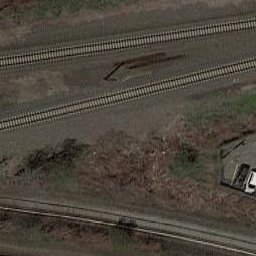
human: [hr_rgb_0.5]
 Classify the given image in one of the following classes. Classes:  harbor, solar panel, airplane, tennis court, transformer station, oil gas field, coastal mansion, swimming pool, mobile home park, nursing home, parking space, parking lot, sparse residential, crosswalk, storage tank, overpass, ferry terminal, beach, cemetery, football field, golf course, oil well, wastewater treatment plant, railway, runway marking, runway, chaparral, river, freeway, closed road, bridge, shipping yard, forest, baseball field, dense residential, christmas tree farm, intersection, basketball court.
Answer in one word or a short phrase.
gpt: railway